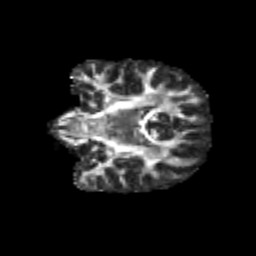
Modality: FA
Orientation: coronal
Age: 13
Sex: female
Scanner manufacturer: siemens
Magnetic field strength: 3 T
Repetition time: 3.8 s
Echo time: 0.07 s